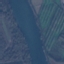
Label: River